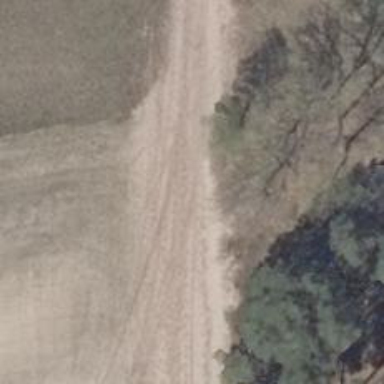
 categorized as grade4 track suitable for forestry vehicles."